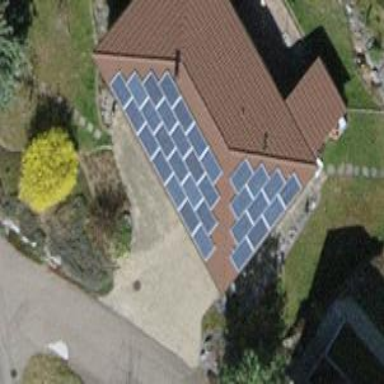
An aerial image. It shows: Solar power generator using photovoltaic panels.